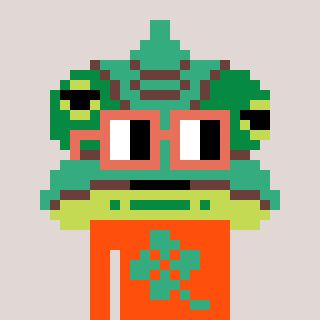
a pixel art character with square orange glasses, a chameleon-shaped head and a orange-colored body on a warm background